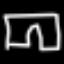
Label: pants